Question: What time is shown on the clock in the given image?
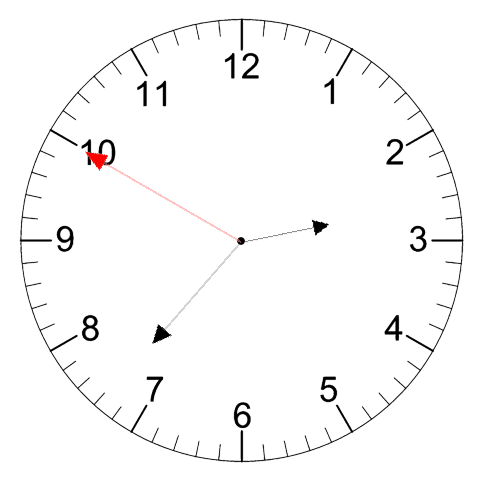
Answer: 02:36:50